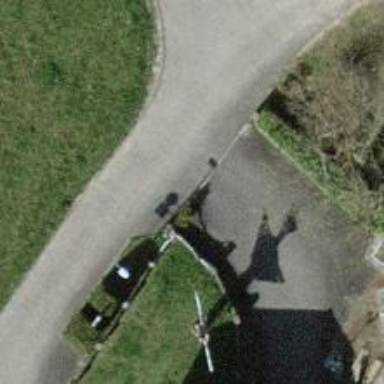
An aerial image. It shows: Support pole.